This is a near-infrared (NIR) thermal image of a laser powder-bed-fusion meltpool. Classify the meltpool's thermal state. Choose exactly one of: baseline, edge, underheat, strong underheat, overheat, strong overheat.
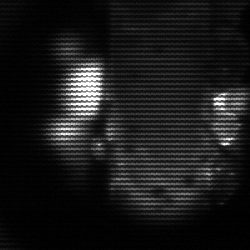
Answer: strong underheat